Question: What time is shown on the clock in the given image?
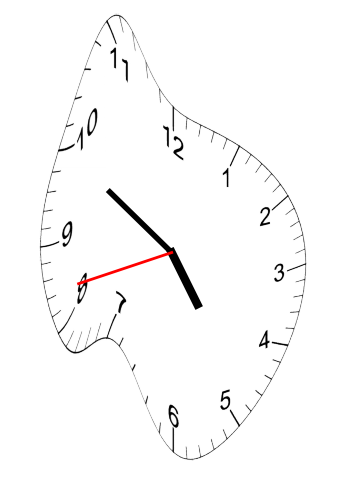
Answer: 04:49:42